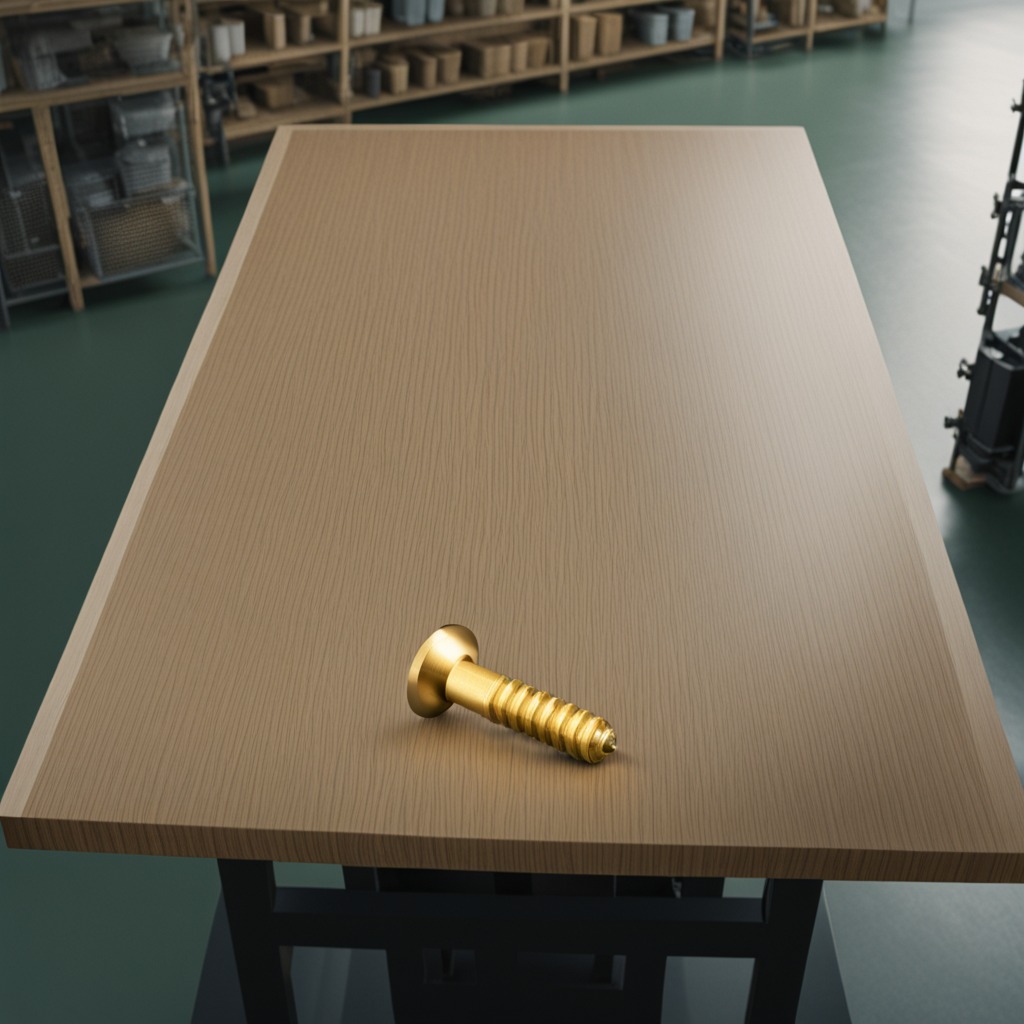
A metal screw is lying on a workbench inside a coastal fishing gear workshop.